Question: My widget is comprised of 2 buttons and a listview displaying data. Most times, when the widget provider's onUpdate method is called, everything loads normally and everyone is happy.
However I've noticed sometimes after the update method is called, the widget just completely fails to load its data. The listview is empty, and all of the buttons are non-responsive. It's as if I initialized the layout into the widget, but none of the pending intents nor the adapter for list were set.
I logged everything and found that this isn't the case. The pending intents ARE created, as is the list adapter, every time, including the random time when it fails. For a long time I thought it had to do with how the list data is populated into the adapter, but seeing it work every single time, coupled with the fact that the button intents don't work as well leads me to believe the method updateAppWidget(ComponentName, RemoteViews) is what is failing. However, there are no error stacks to help me confirm this.
Here is the code which runs in a separate service called by the AppWidgetProvider's onUpdate method:
'''
@SuppressWarnings("deprecation")
private void updateWidget(int[] ids) {
AppWidgetManager widgetManager = AppWidgetManager.getInstance(this);
int[] widgetIds = widgetManager.getAppWidgetIds(new ComponentName(this, WidgetReceiver.class));
for (int currentWidgetId : widgetIds) {
RemoteViews widget = new RemoteViews(this.getPackageName(), R.layout.widget_layout);
Intent intent = new Intent(this, WidgetService.class);
intent.putExtra(AppWidgetManager.EXTRA_APPWIDGET_ID, currentWidgetId);
intent.putExtra("random", randomNumber);
randomNumber++;
intent.setData(Uri.parse(intent.toUri(Intent.URI_INTENT_SCHEME)));
widget.setRemoteAdapter(currentWidgetId, android.R.id.list, intent);
Intent clickIntent = new Intent(this, DetailsActivity.class);
PendingIntent pending = PendingIntent.getActivity(this, 0, clickIntent, PendingIntent.FLAG_UPDATE_CURRENT);
widget.setPendingIntentTemplate(android.R.id.list, pending);
Intent settingsIntent = new Intent(this, WidgetSettingsActivity.class);
settingsIntent.addFlags(Intent.FLAG_ACTIVITY_CLEAR_TOP);
settingsIntent.addFlags(Intent.FLAG_ACTIVITY_NEW_TASK);
PendingIntent settingsPending = PendingIntent.getActivity(this, 0, settingsIntent, PendingIntent.FLAG_UPDATE_CURRENT);
widget.setOnClickPendingIntent(R.id.widget_settings, settingsPending);
Intent mainIntent = new Intent(this, MainActivity.class);
PendingIntent mainPending = PendingIntent.getActivity(this, 0, mainIntent, PendingIntent.FLAG_UPDATE_CURRENT);
widget.setOnClickPendingIntent(R.id.widget_logo, mainPending);
ComponentName widgetCompName = new ComponentName(this, WidgetReceiver.class);
widgetManager.updateAppWidget(widgetCompName, widget);
}
}
'''
What is most frustrating about this bug is that I can't reliably recreate it. Sometimes I get (un)lucky and it shows it ugly head, other times (the majority of the time) it works perfectly.
Another thing that I thought was interesting is that I've seen the same exact problem in Facebook's widget. Due to NDA I can't show a screen of my app when it fails, but I can show a screen of Facebook's identical problem:

When Facebook's widget looks like this, it has the exact same issues as mine. No data loaded, all buttons are unresponsive.
For both Facebook and my widget, a subsequent update interval will usually make the problem go away.
As much as I appreciate that I'm not the only one who is running into this, I still don't want to release until I fix this. Has anyone here run into this, and better yet found a solution, or even a cause of the problem? Thanks for helping.
EDIT: Something interesting. I ran an experiment where I set the update interval to a full day rather than every 30 minutes. My hypothesis was that maybe the update method wasn't the cause, it was something else which was causing the widget to become blank and unresponsive.
Sure enough, after about 2 hours, I checked my phone and the widget was dead, despite no update method being called. This would lead me to believe that something else is causing this problem, NOT 'widgetManager.updateAppWidget(widgetCompName, widget);' like I previously thought.
I know that a configuration change can cause the widget to be rebuilt, and thus it is possible that it can fail. However, I already use the Service class's onConfigurationChanged method to reload the widget if necessary. Is there another case like configuration change which can cause the widget to destroy and recreate itself?
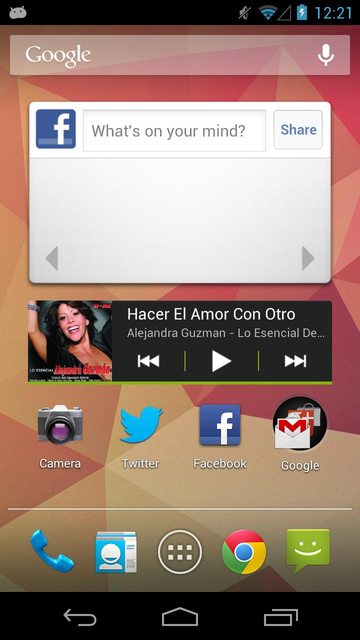
Answer: After a lot of blood, sweat, and tears I found the solution. I am going to hold off on confirming this answer for a few days to make sure that the error doesn't pop back up, but after a lot of observation I think it is resolved.
So I was right in my edited comments in the original question. It wasn't the update method of the AppWidgetManager that caused the problem, but rather some other Android process which caused the app widget to recreate itself. Unfortunately I couldn't isolate that trigger, but I did find a solution.
In my RemoteViewsFactory class (basically the wrapper which is used to load the data set), I had a block of code that looked like this:
'''
RemoteViews views = new RemoteViews(mContext.getPackageName(), R.layout.widget_layout);
if(mItems.size() == 0)
views.setViewVisibility(R.id.widget_empty, View.VISIBLE);
else
views.setViewVisibility(R.id.widget_empty, View.GONE);
AppWidgetManager manager = AppWidgetManager.getInstance(mContext);
ComponentName widgetCompName = new ComponentName(mContext, WidgetReceiver.class);
manager.updateAppWidget(widgetCompName, views);
'''
Basically, if the list was empty, I showed a Loading message that took up the entire area where the listview is located. If the list wasn't empty, I'd just hide that message.
So this is what was happening: When the factory was destroyed (presumably for memory purposes) the widget was not. So all of the code which sets the intents for the data and stuff was not run. However, the factory was recreated, which ran that block of code which updated the app widget with the new remote views object. This remote views object didn't do any of the methods that you see in my onUpdate() method I originally posted, so all of its features didn't work.
Moral of the story: DON'T use 'updateAppWidget' in your RemoteViewsFactory class! Now it may work if you run all the necessary lines, but I can't confirm that.